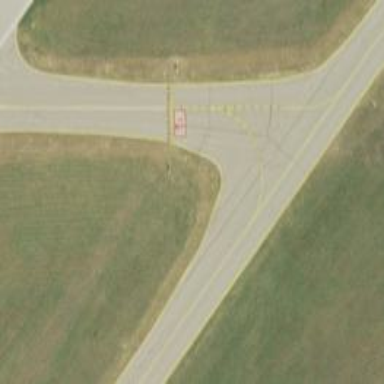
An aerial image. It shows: Image of taxiway at airport.